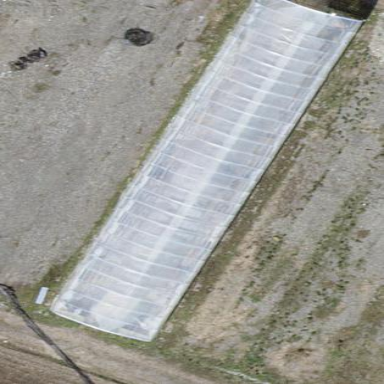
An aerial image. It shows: Greenhouse.